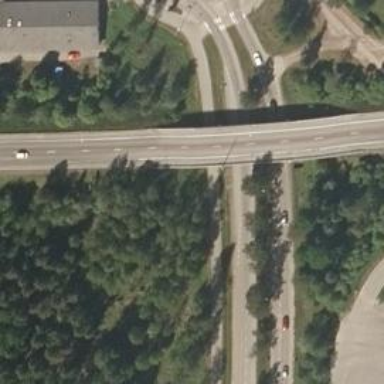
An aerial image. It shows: Asphalt trunk highway designated as motorroad.